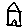
Label: house